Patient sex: M
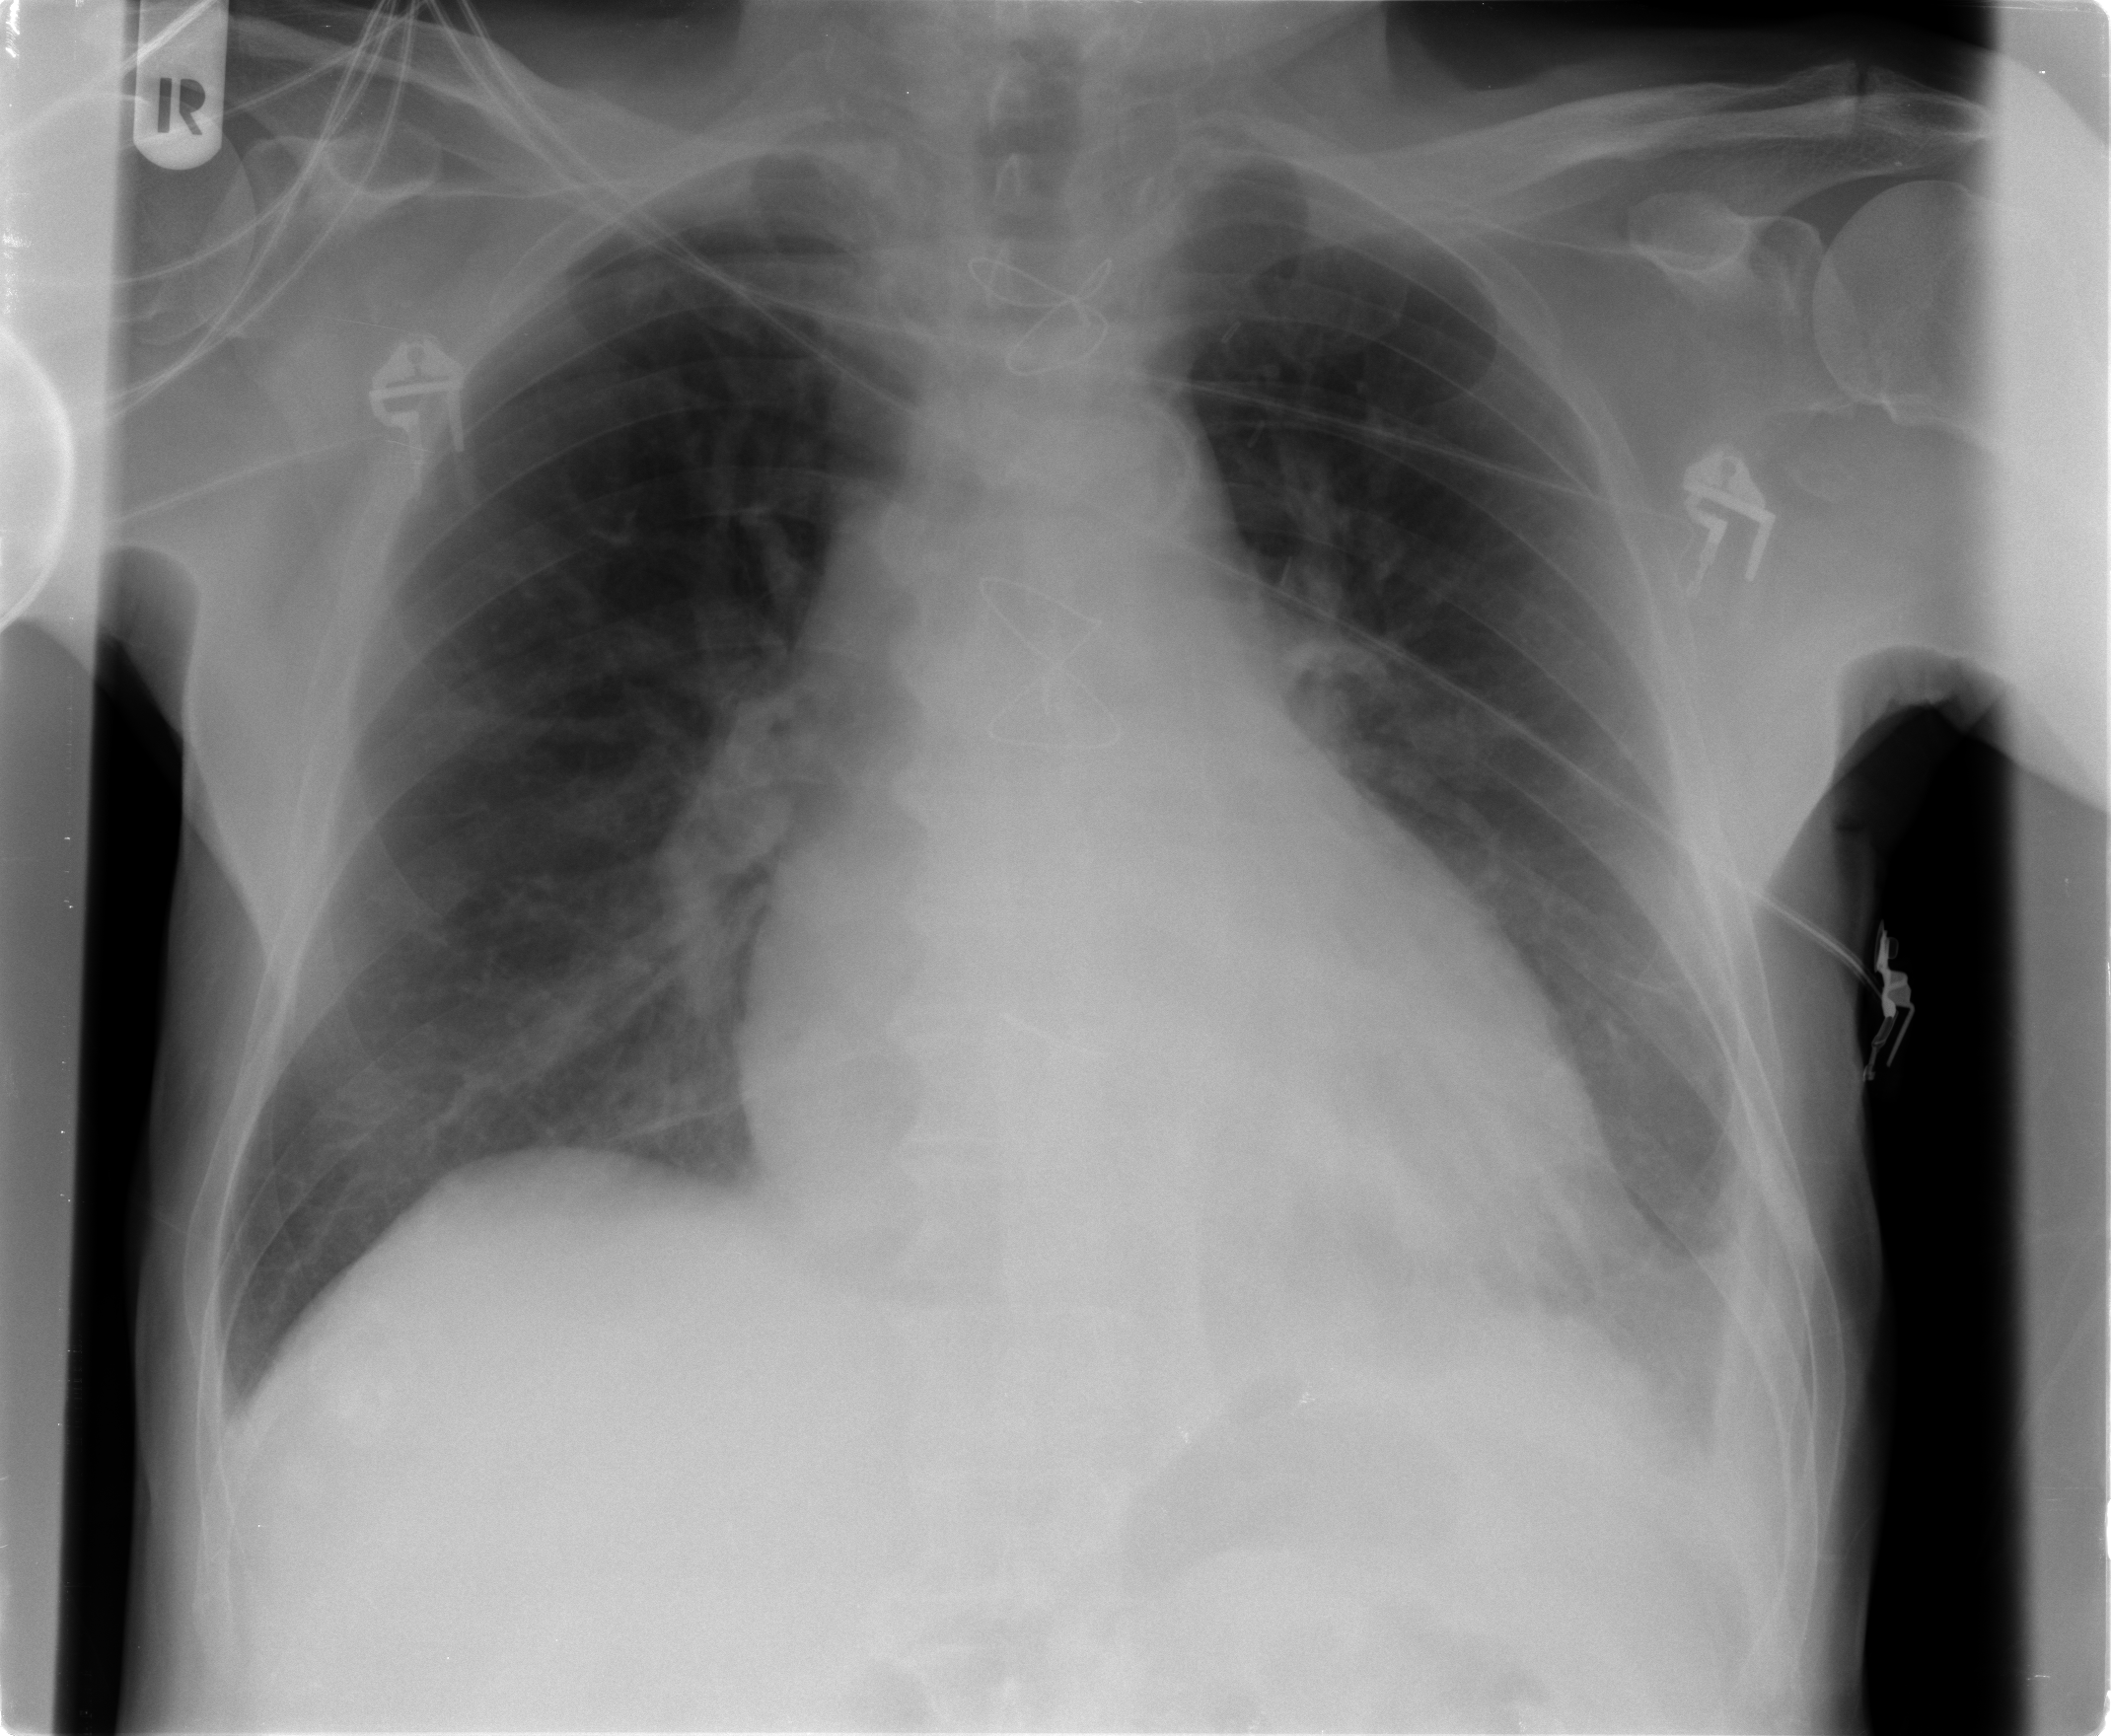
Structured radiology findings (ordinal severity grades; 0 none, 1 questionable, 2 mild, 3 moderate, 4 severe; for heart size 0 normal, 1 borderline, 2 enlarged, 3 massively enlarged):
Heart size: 2
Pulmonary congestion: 0
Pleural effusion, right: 0
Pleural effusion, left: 2
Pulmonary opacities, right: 0
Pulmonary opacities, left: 0
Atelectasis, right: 0
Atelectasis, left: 2